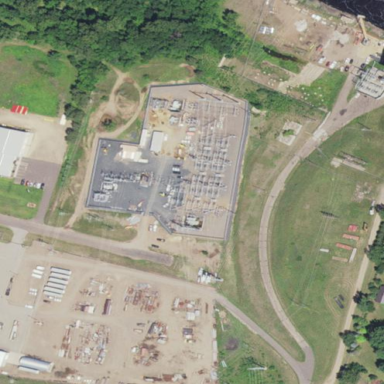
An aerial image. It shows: Outdoor substation at the transmission level.